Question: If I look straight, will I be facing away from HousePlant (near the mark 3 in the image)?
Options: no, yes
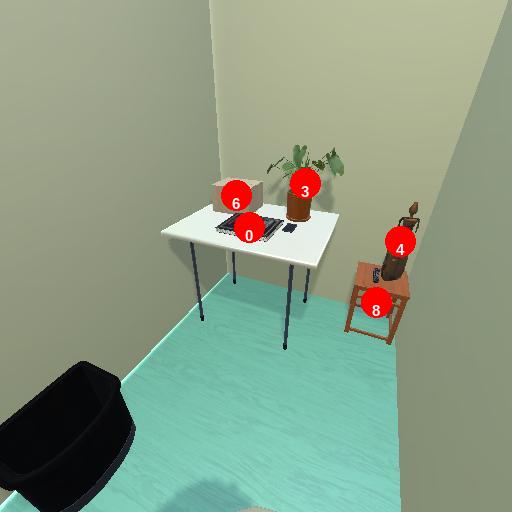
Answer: no